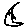
Label: moon